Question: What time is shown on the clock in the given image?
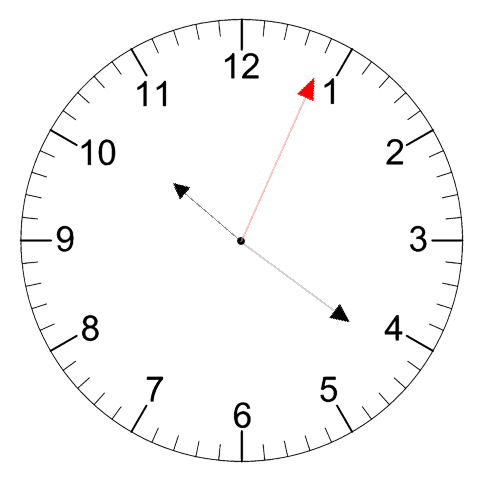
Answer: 10:21:04